Field crop: maize
Growth stage: 1
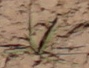
Species: lolium